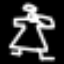
Label: angel